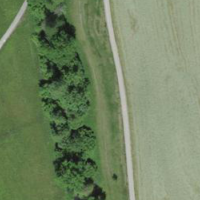
EUNIS habitat code: 24
Species observed at this site:
Colchicum autumnale